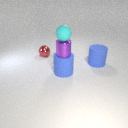
small cyan rubber sphere above large blue rubber cylinder